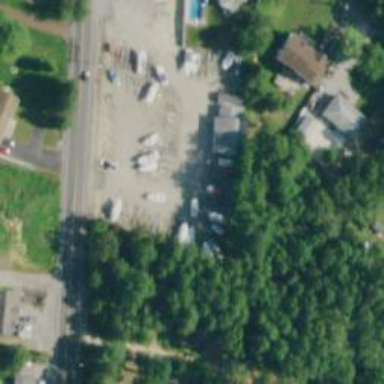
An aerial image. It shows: Boatyard along the waterway.